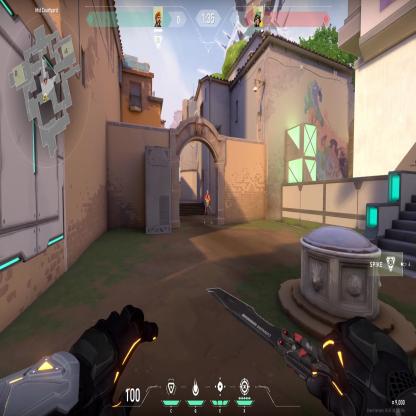
Label: enemy